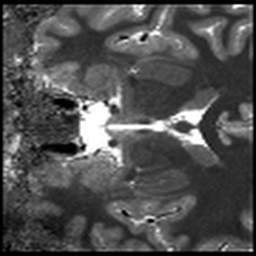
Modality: T1map
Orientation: coronal
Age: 21
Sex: female